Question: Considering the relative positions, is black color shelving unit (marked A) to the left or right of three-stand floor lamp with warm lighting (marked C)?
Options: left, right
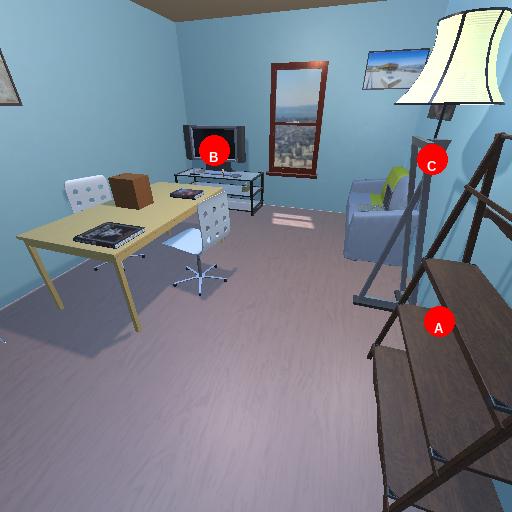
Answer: left